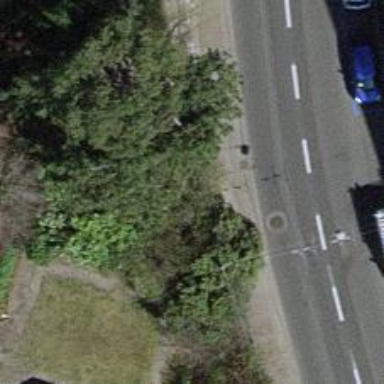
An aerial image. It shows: Entrance with barrier.